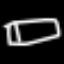
Label: bed